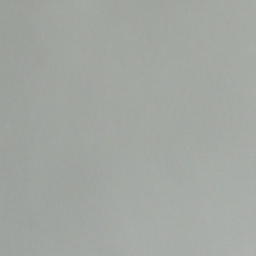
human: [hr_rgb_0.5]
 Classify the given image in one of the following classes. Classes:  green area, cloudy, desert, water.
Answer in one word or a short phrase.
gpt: cloudy